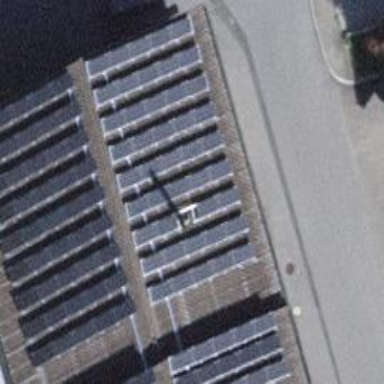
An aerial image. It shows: Solar power generator with photovoltaic panels.